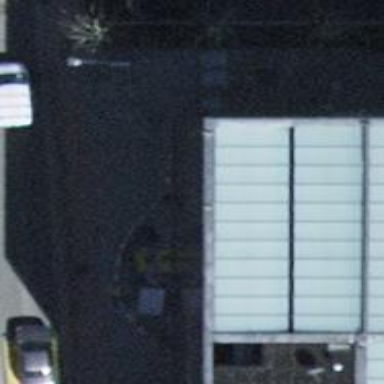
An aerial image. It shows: Taxi stand.